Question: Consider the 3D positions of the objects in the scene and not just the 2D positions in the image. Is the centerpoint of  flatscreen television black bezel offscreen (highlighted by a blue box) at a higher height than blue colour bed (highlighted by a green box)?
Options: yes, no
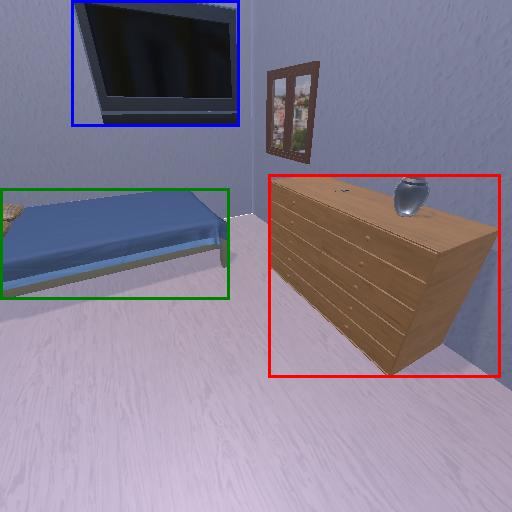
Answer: yes